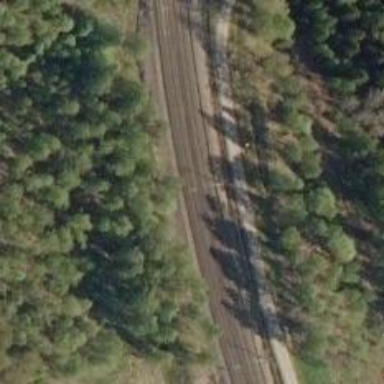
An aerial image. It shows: Railway signal with catenary mast.